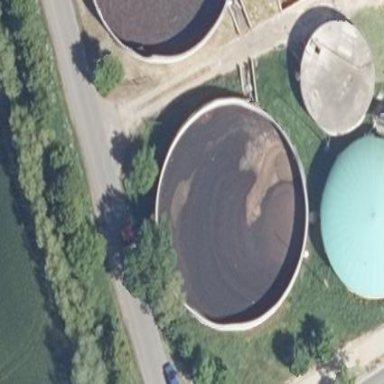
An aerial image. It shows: Storage tank that is man-made.